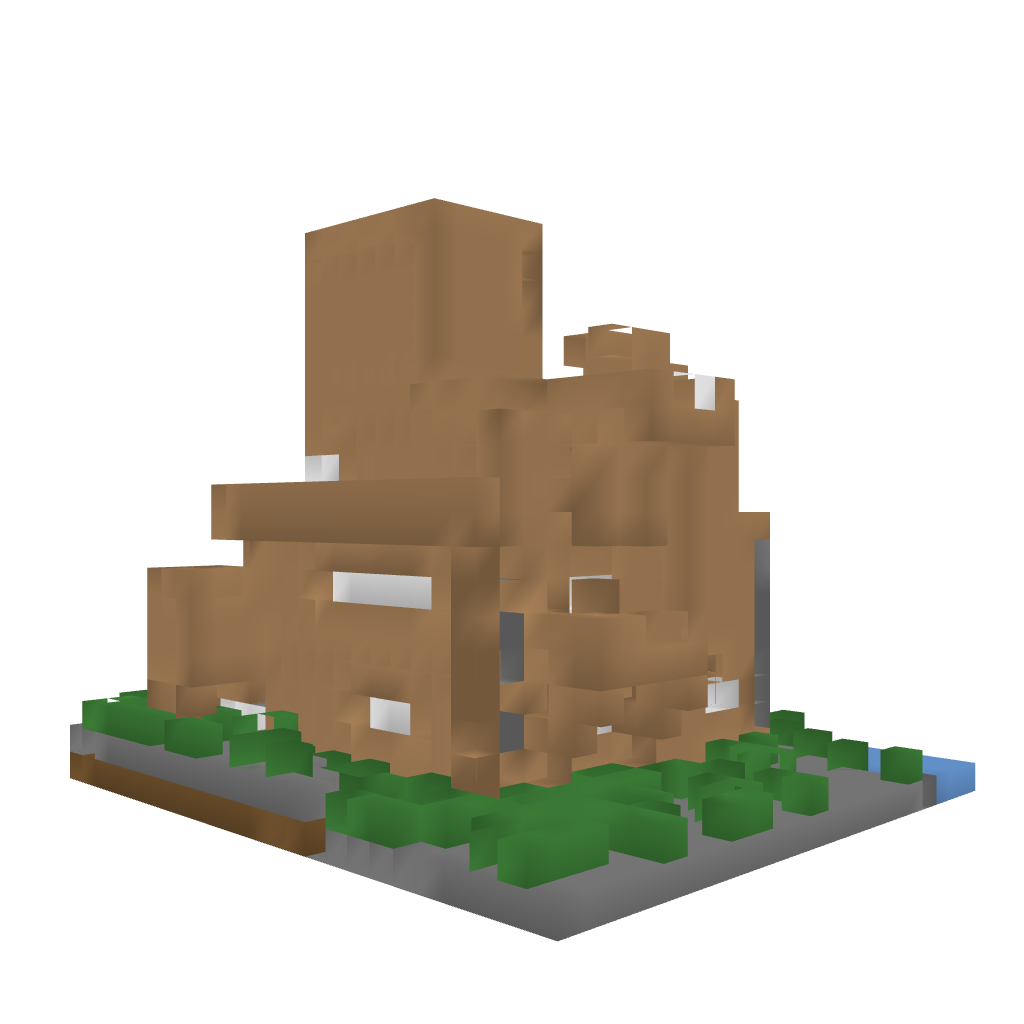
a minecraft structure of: AhmetEmin wood Villa bad low quality